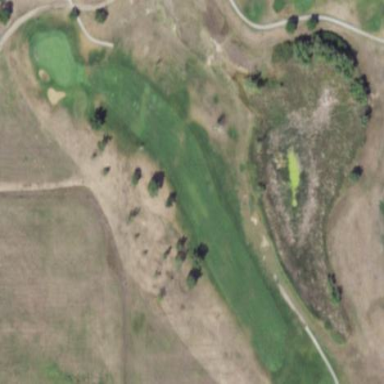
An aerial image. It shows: Golf fairway surrounded by grass.